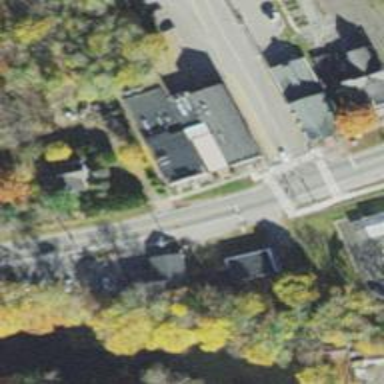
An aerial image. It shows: Unmarked crossing on the road.